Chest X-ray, AP view. Patient: 42 years old, sex M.
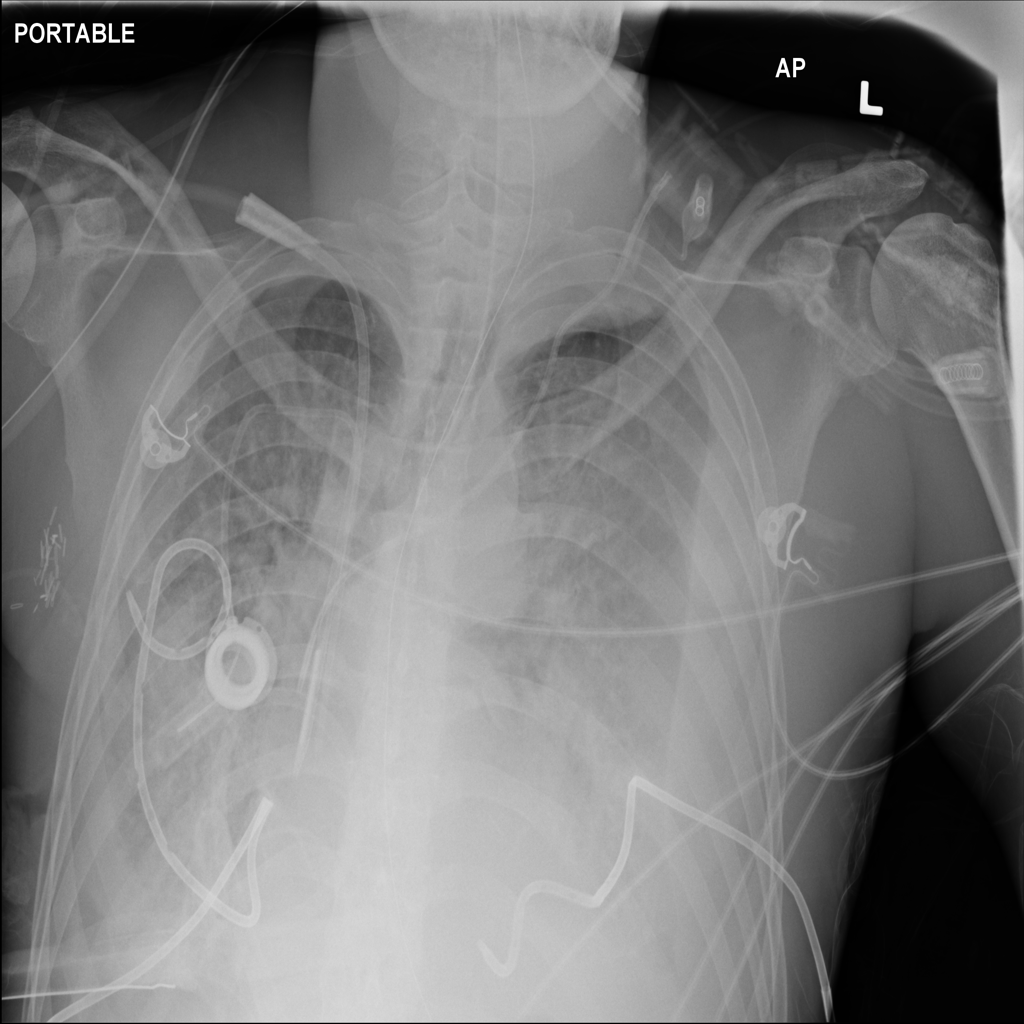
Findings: Consolidation